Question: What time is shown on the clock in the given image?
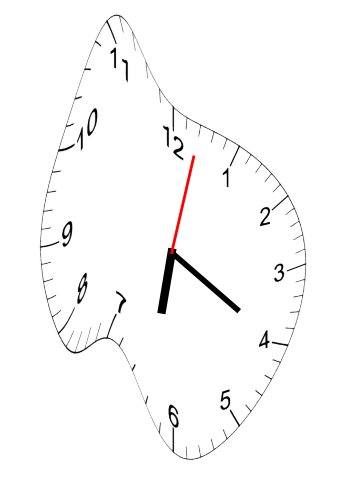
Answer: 06:20:02